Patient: sex M, age 48
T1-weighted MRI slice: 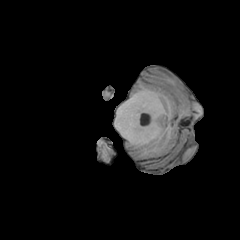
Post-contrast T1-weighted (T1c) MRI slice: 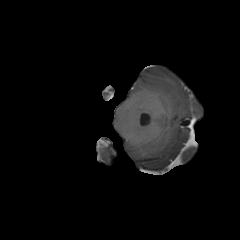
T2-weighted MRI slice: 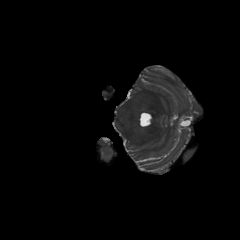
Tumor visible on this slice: no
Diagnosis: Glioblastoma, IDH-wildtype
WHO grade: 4